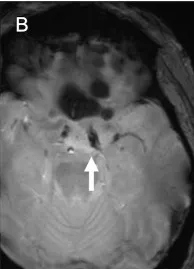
Magnetic resonance imaging (MRI) and angiography findings. (B) T2*-weighted MRI showing the susceptibility vessel sign at the top of the ICA (arrow).
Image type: radiology (mri)